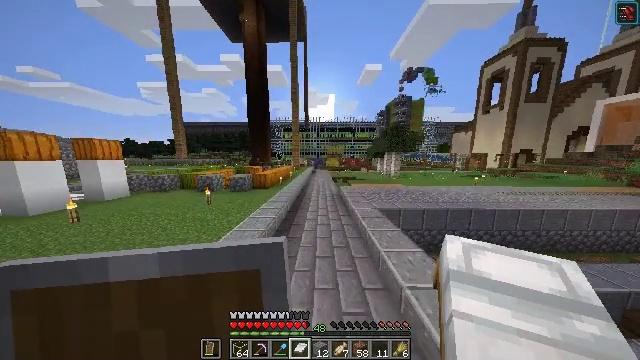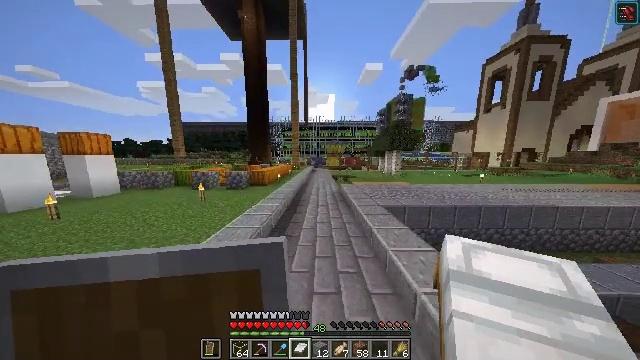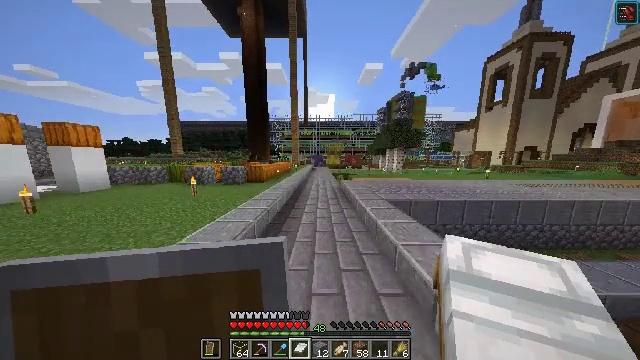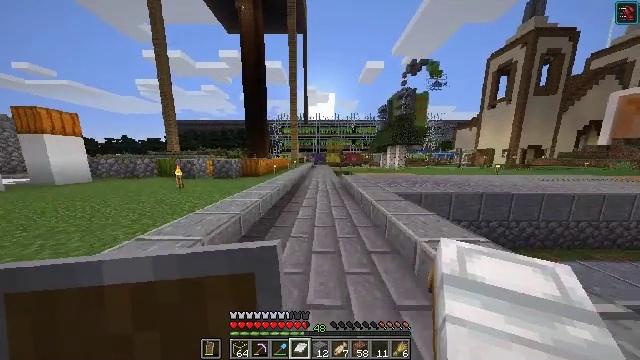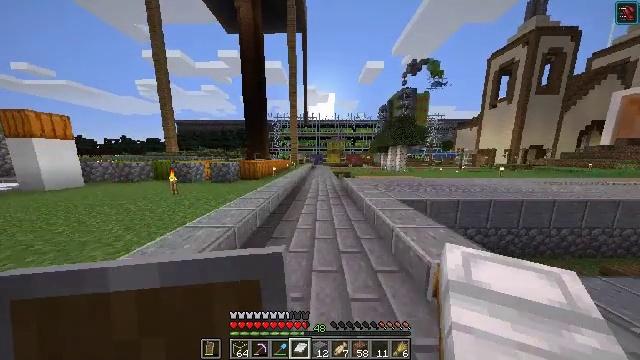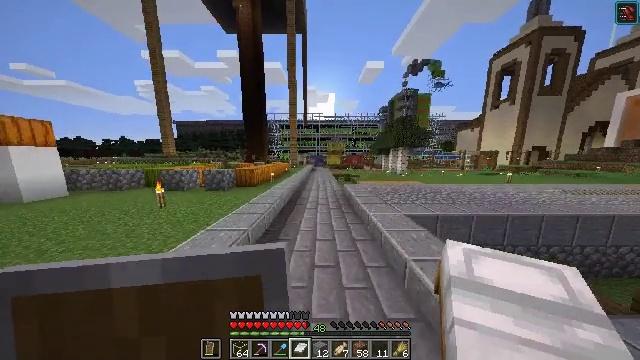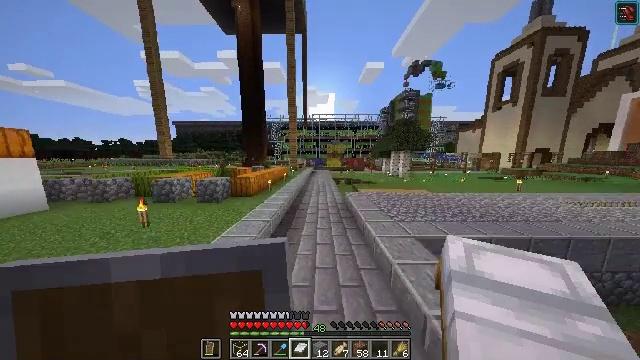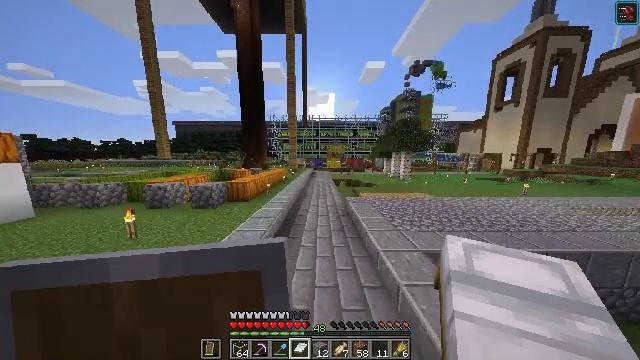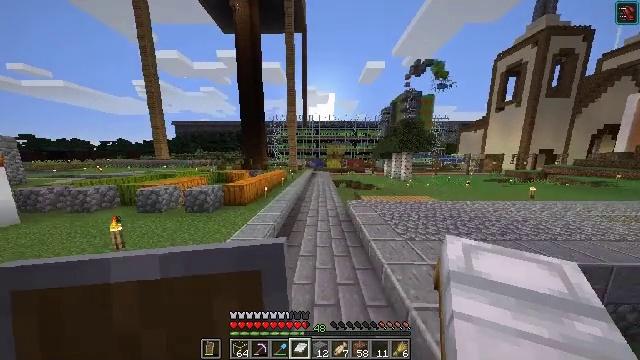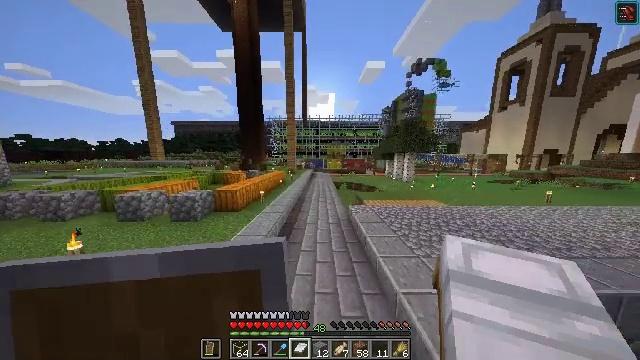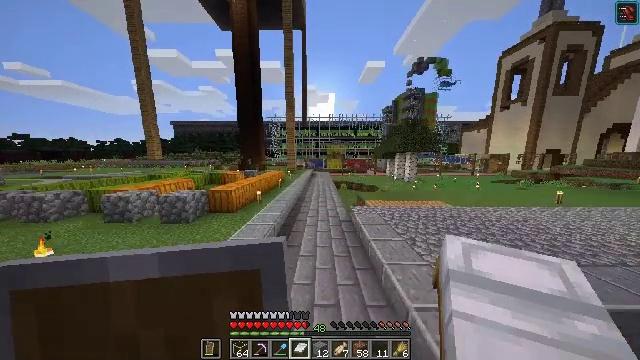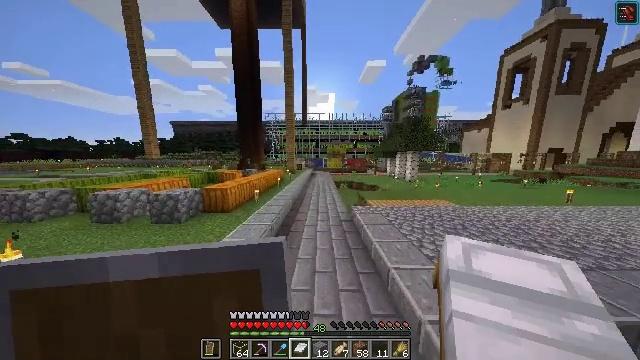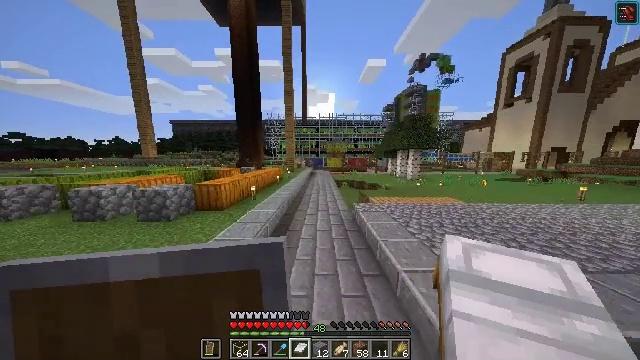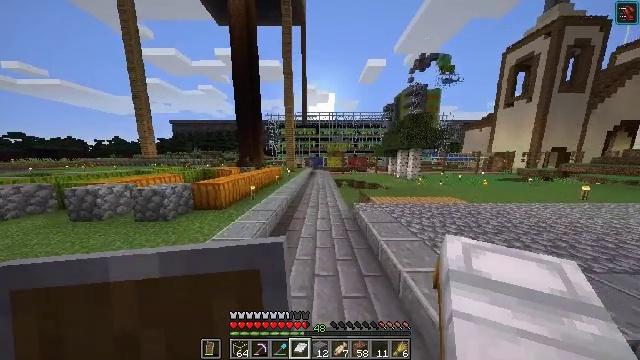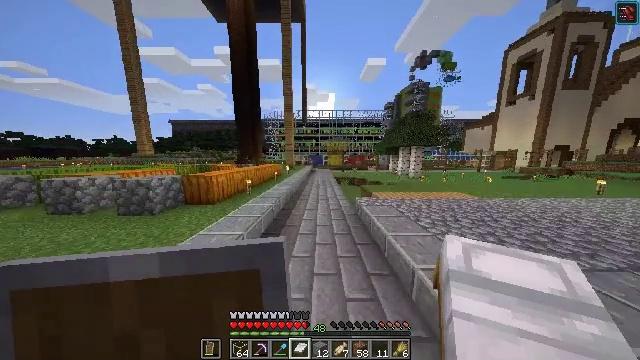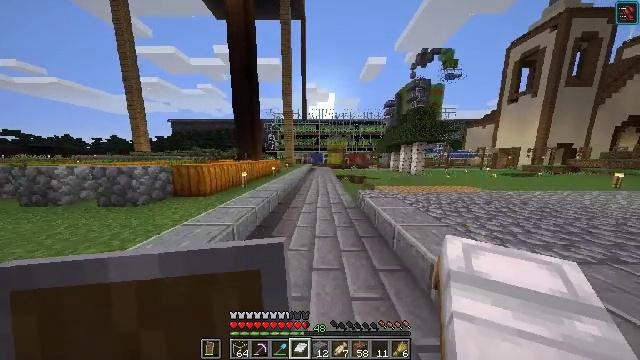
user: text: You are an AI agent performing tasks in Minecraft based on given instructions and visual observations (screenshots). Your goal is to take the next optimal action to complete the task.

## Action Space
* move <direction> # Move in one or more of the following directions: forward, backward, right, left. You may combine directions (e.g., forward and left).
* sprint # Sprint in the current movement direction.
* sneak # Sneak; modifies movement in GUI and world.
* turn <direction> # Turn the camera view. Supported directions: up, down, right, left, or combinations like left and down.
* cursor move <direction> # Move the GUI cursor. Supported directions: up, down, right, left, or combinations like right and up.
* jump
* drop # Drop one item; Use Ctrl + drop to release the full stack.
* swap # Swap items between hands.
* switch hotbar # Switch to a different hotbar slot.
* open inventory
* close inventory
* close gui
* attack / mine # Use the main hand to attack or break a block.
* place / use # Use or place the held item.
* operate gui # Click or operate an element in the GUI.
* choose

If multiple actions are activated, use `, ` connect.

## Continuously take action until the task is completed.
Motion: motion action
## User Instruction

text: Combine glass with white dye to get white stained glass.
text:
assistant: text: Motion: move forward, jump
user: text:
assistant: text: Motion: move forward, jump
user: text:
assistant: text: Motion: move forward, jump
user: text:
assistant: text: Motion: move forward, jump
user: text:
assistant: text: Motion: move forward, jump
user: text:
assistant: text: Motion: move forward, jump
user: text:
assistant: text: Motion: move forward, jump
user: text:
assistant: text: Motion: move forward, jump
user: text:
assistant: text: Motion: move forward, jump
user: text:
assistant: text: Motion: move forward, jump
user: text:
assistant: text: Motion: move forward, jump
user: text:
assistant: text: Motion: move forward, jump
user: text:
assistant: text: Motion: move forward, jump
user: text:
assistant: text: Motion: move forward, jump
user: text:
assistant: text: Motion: move forward, jump
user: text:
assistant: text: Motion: move forward, jump
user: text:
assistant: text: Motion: move forward, jump
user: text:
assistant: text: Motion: move forward, jump
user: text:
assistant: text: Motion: move forward, jump
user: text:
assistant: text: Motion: move forward, jump
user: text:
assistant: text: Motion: move forward, jump
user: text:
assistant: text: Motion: move forward, jump
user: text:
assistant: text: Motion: move forward, jump
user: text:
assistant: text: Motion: move forward, jump
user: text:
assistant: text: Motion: move forward, jump
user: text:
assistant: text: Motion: move forward, jump
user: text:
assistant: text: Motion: move forward, jump
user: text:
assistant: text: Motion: move forward, jump
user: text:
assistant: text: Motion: move forward, jump
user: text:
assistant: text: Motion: move forward, jump